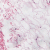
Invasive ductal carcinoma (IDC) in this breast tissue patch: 0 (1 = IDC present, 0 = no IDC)